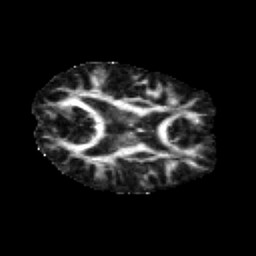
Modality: FA
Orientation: axial
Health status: healthy
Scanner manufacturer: siemens
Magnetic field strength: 3 T
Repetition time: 12 s
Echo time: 0.092 s